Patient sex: F
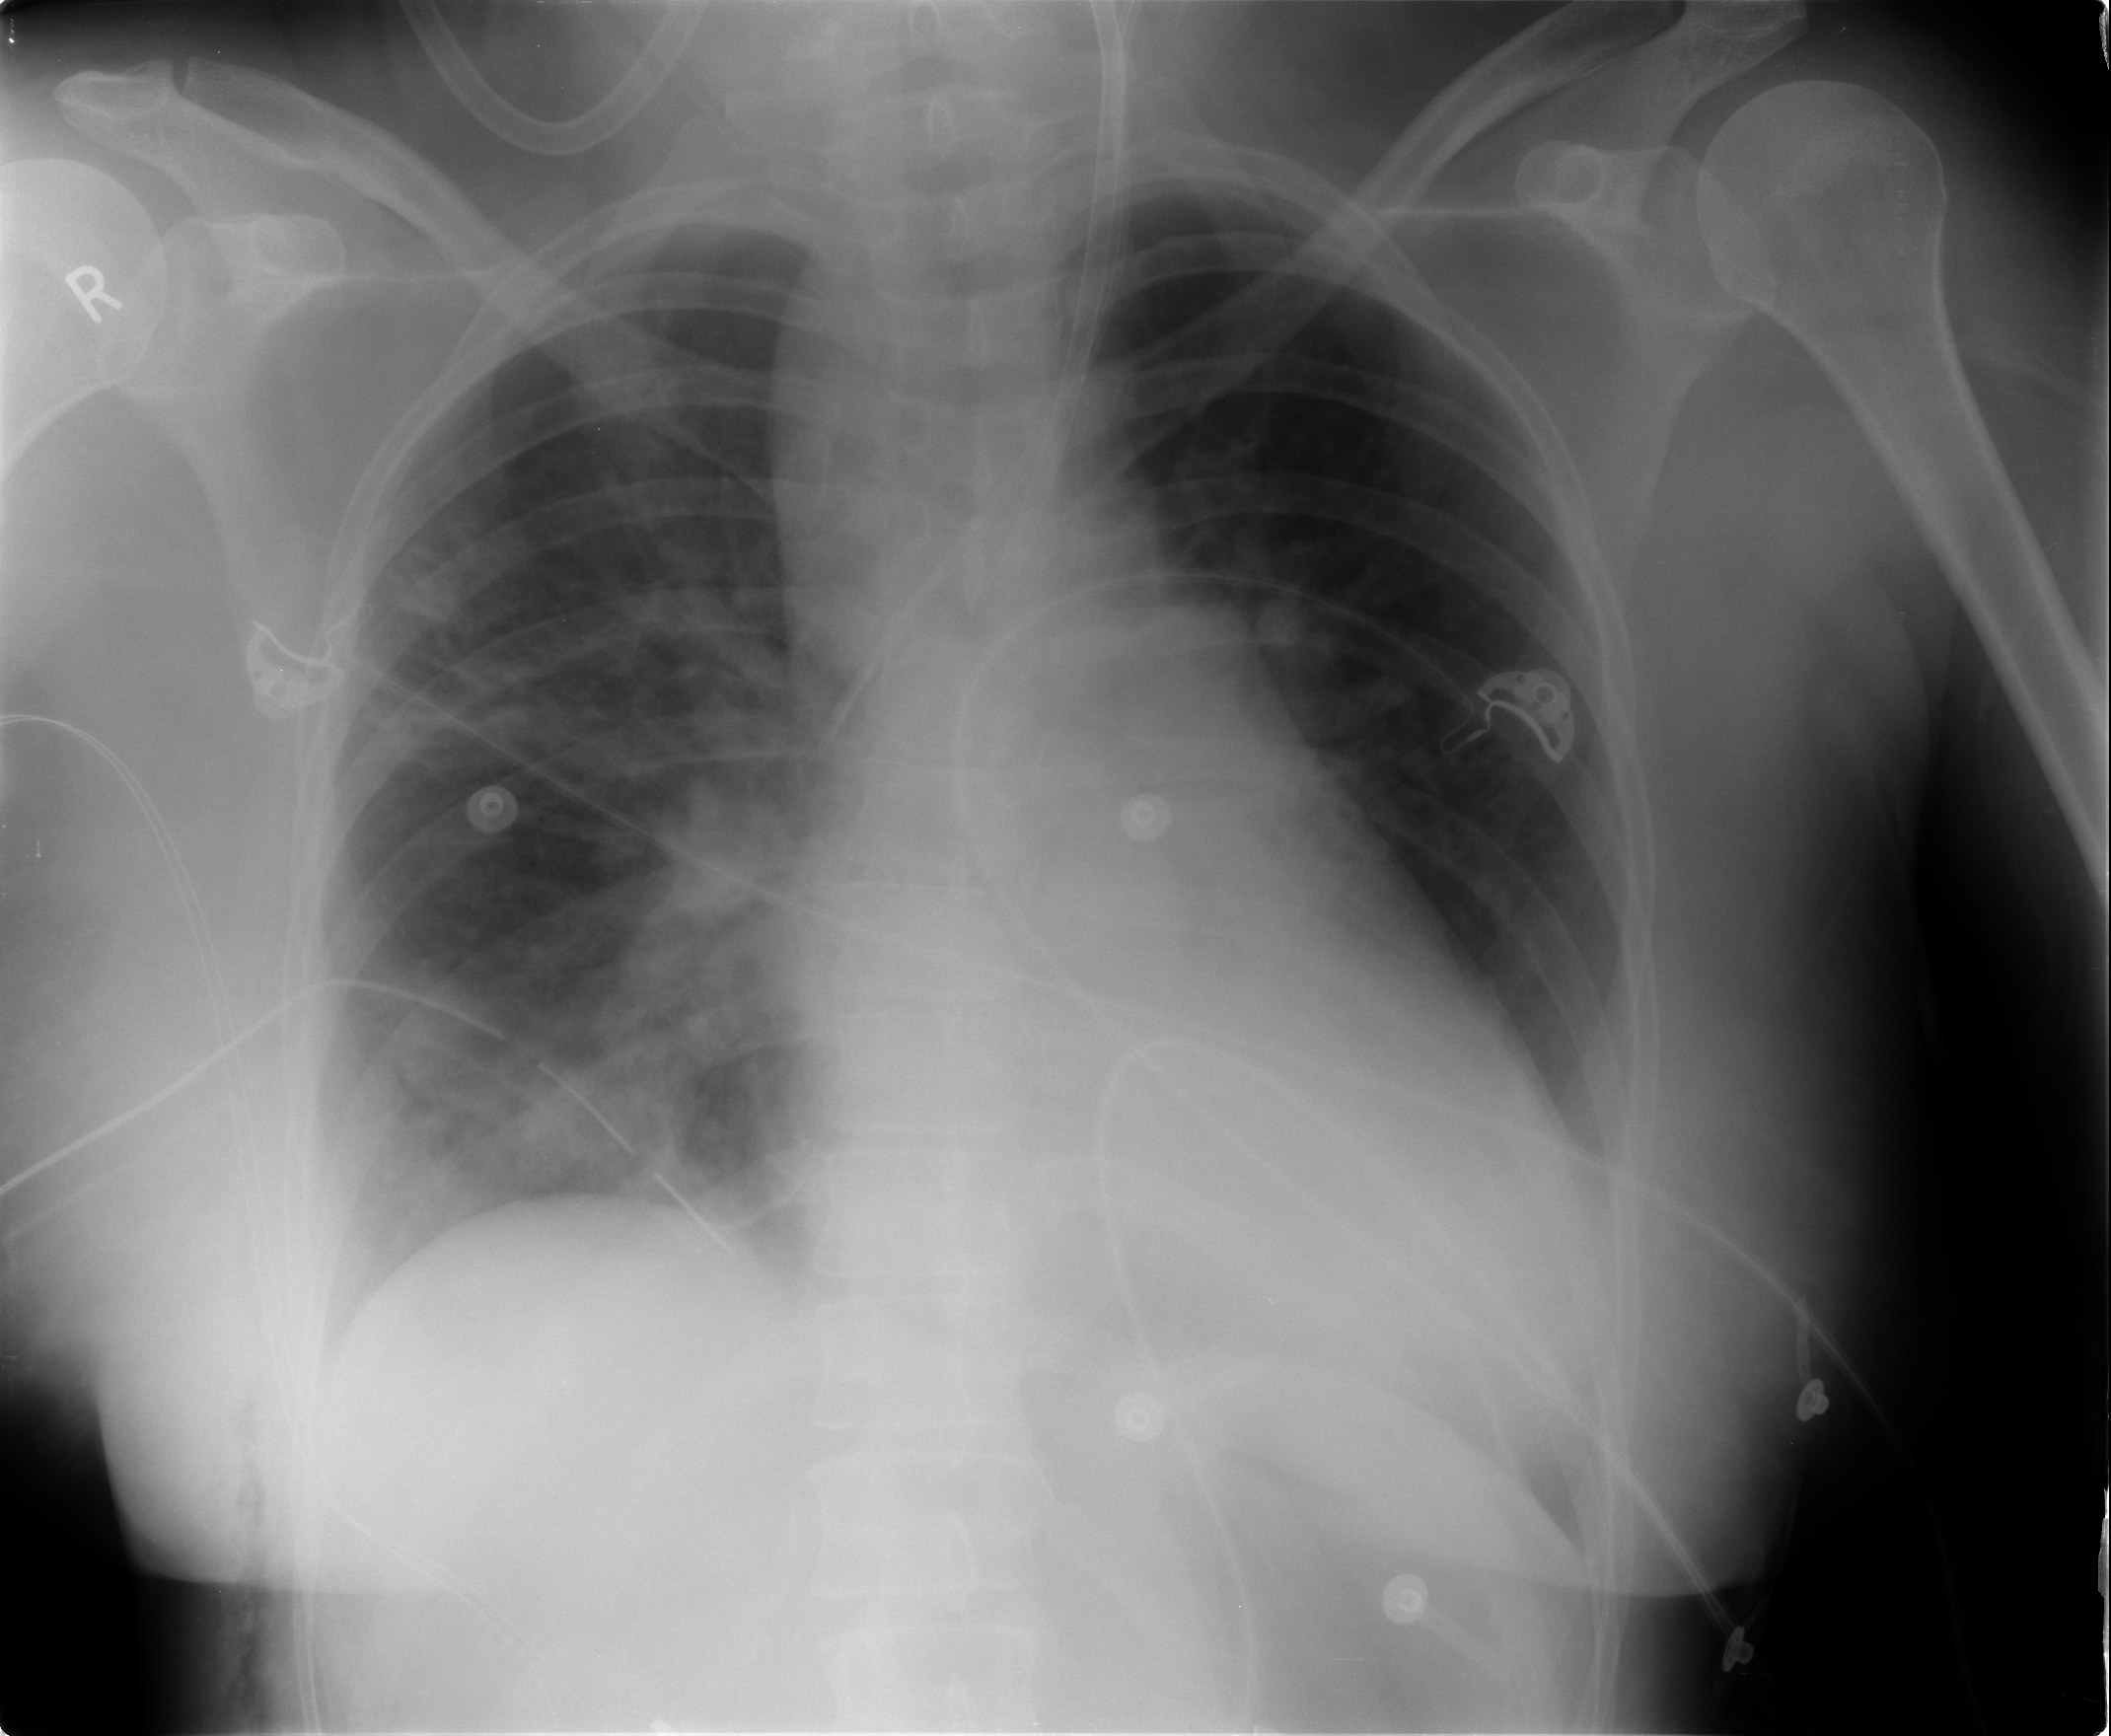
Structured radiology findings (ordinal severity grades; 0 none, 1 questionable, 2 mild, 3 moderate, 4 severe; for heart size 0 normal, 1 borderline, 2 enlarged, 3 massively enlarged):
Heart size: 2
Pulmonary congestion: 2
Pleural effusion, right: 0
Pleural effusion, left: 0
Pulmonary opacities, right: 3
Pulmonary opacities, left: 0
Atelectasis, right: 2
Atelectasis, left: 0